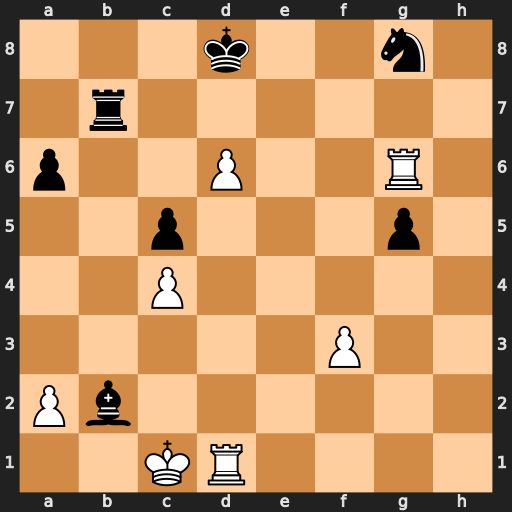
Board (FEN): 3k2n1/1r6/p2P2R1/2p3p1/2P5/5P2/Pb6/2KR4
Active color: w
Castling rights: -
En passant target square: -
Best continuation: Kc2 Rg7 Rxg7